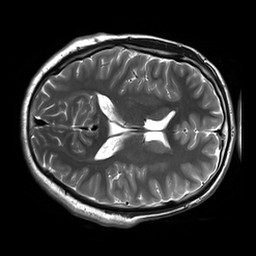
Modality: T2w
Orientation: axial
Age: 25
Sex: male
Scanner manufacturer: siemens
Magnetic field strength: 3 T
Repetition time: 8.53 s
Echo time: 0.091 s